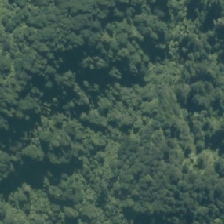
Land cover: indigenous_forest